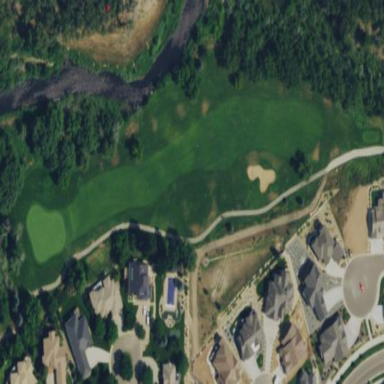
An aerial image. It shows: Golf fairway surrounded by grass.